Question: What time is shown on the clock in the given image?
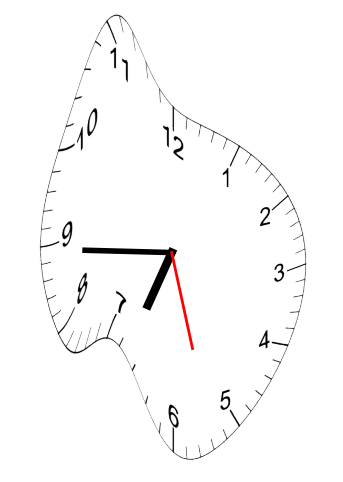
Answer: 06:44:27